Question: I run the following html snippet in IE8 and IE7 with non-English characters (we tried both Hebrew and Chinese), and the second link never works properly.
The displayed text in the alert box is mangled.
This occurs in IE8 and IE7, but not in firefox. It is not dependent on Windows's regional settings.
Here is the html snippet (html header and footer omitted for brevity, the content-type is "text/html; charset=utf-8", and so is the response header):
'''
<p>
<a href="javascript:alert('abSHlvmab')">link with English and Hebrew text</a>
<a href="javascript:alert('ab%D7%A9%D7%9C%D7%95%D7%9Dab')">same text, url encoded</a>
</p>
'''
Here is the alert box that pops up when clicking the second link:

I know that the string for "SHlvm" is encoded as 8 bytes in utf-8, thus there are 8 %NN items, and there are also 8 weird characters in the alert box. The problem is, how can I make IE recognize that this is utf-8 encoding text, like firefox does?
The full html (of the minimal example) is available <URL>.
I tried 'decodeURI', 'decodeURIComponent', and 'unescape', but without success. Moving the link from 'href' to 'onclick' solves the issue. My problem is that some of the content is generated from other sources out of my control, and I ended up with javascript links inside the href attribute.
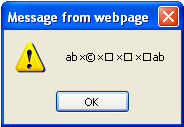
Answer: Since the URI escapes aren't working reliably for you, I wonder if you might be better off with JavaScript Unicode escapes instead? E.g. (within the JavaScript string), 'see' where '1234' is the Unicode code point to display. That also has the advantage of working outside a 'javascript:' URI, in case you move the code to a JavaScript file or something.
So based on your reply about the code points, that would look like this:
'''
<a href="javascript:alert('abSHlvmab')">same text, using JavaScript escapes</a>
'''
...which looks like this in my tests:
IE7: <URL>
IE8: <URL>
Chrome: <URL>
Firefox: <URL>
(There would appear to be some disagreement about that last code point for some reason.)